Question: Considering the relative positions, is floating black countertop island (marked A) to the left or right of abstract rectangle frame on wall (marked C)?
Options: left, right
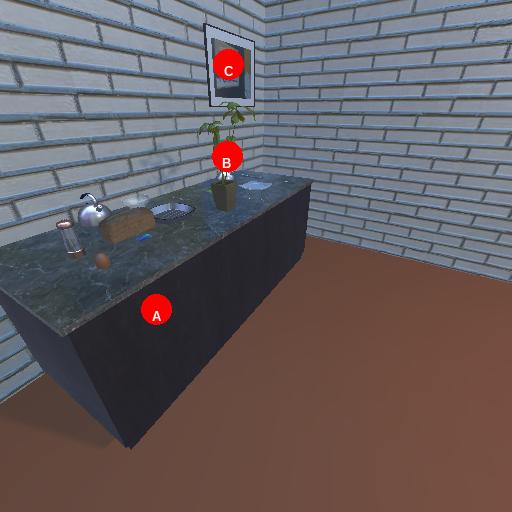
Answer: left